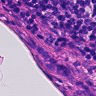
Metastatic tissue present: yes